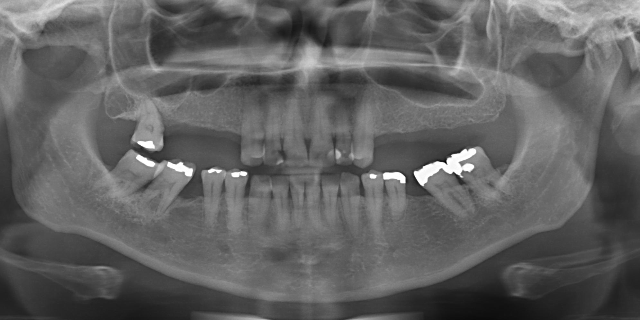
adult